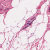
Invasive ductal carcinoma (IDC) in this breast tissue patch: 0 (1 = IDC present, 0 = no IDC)